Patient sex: M
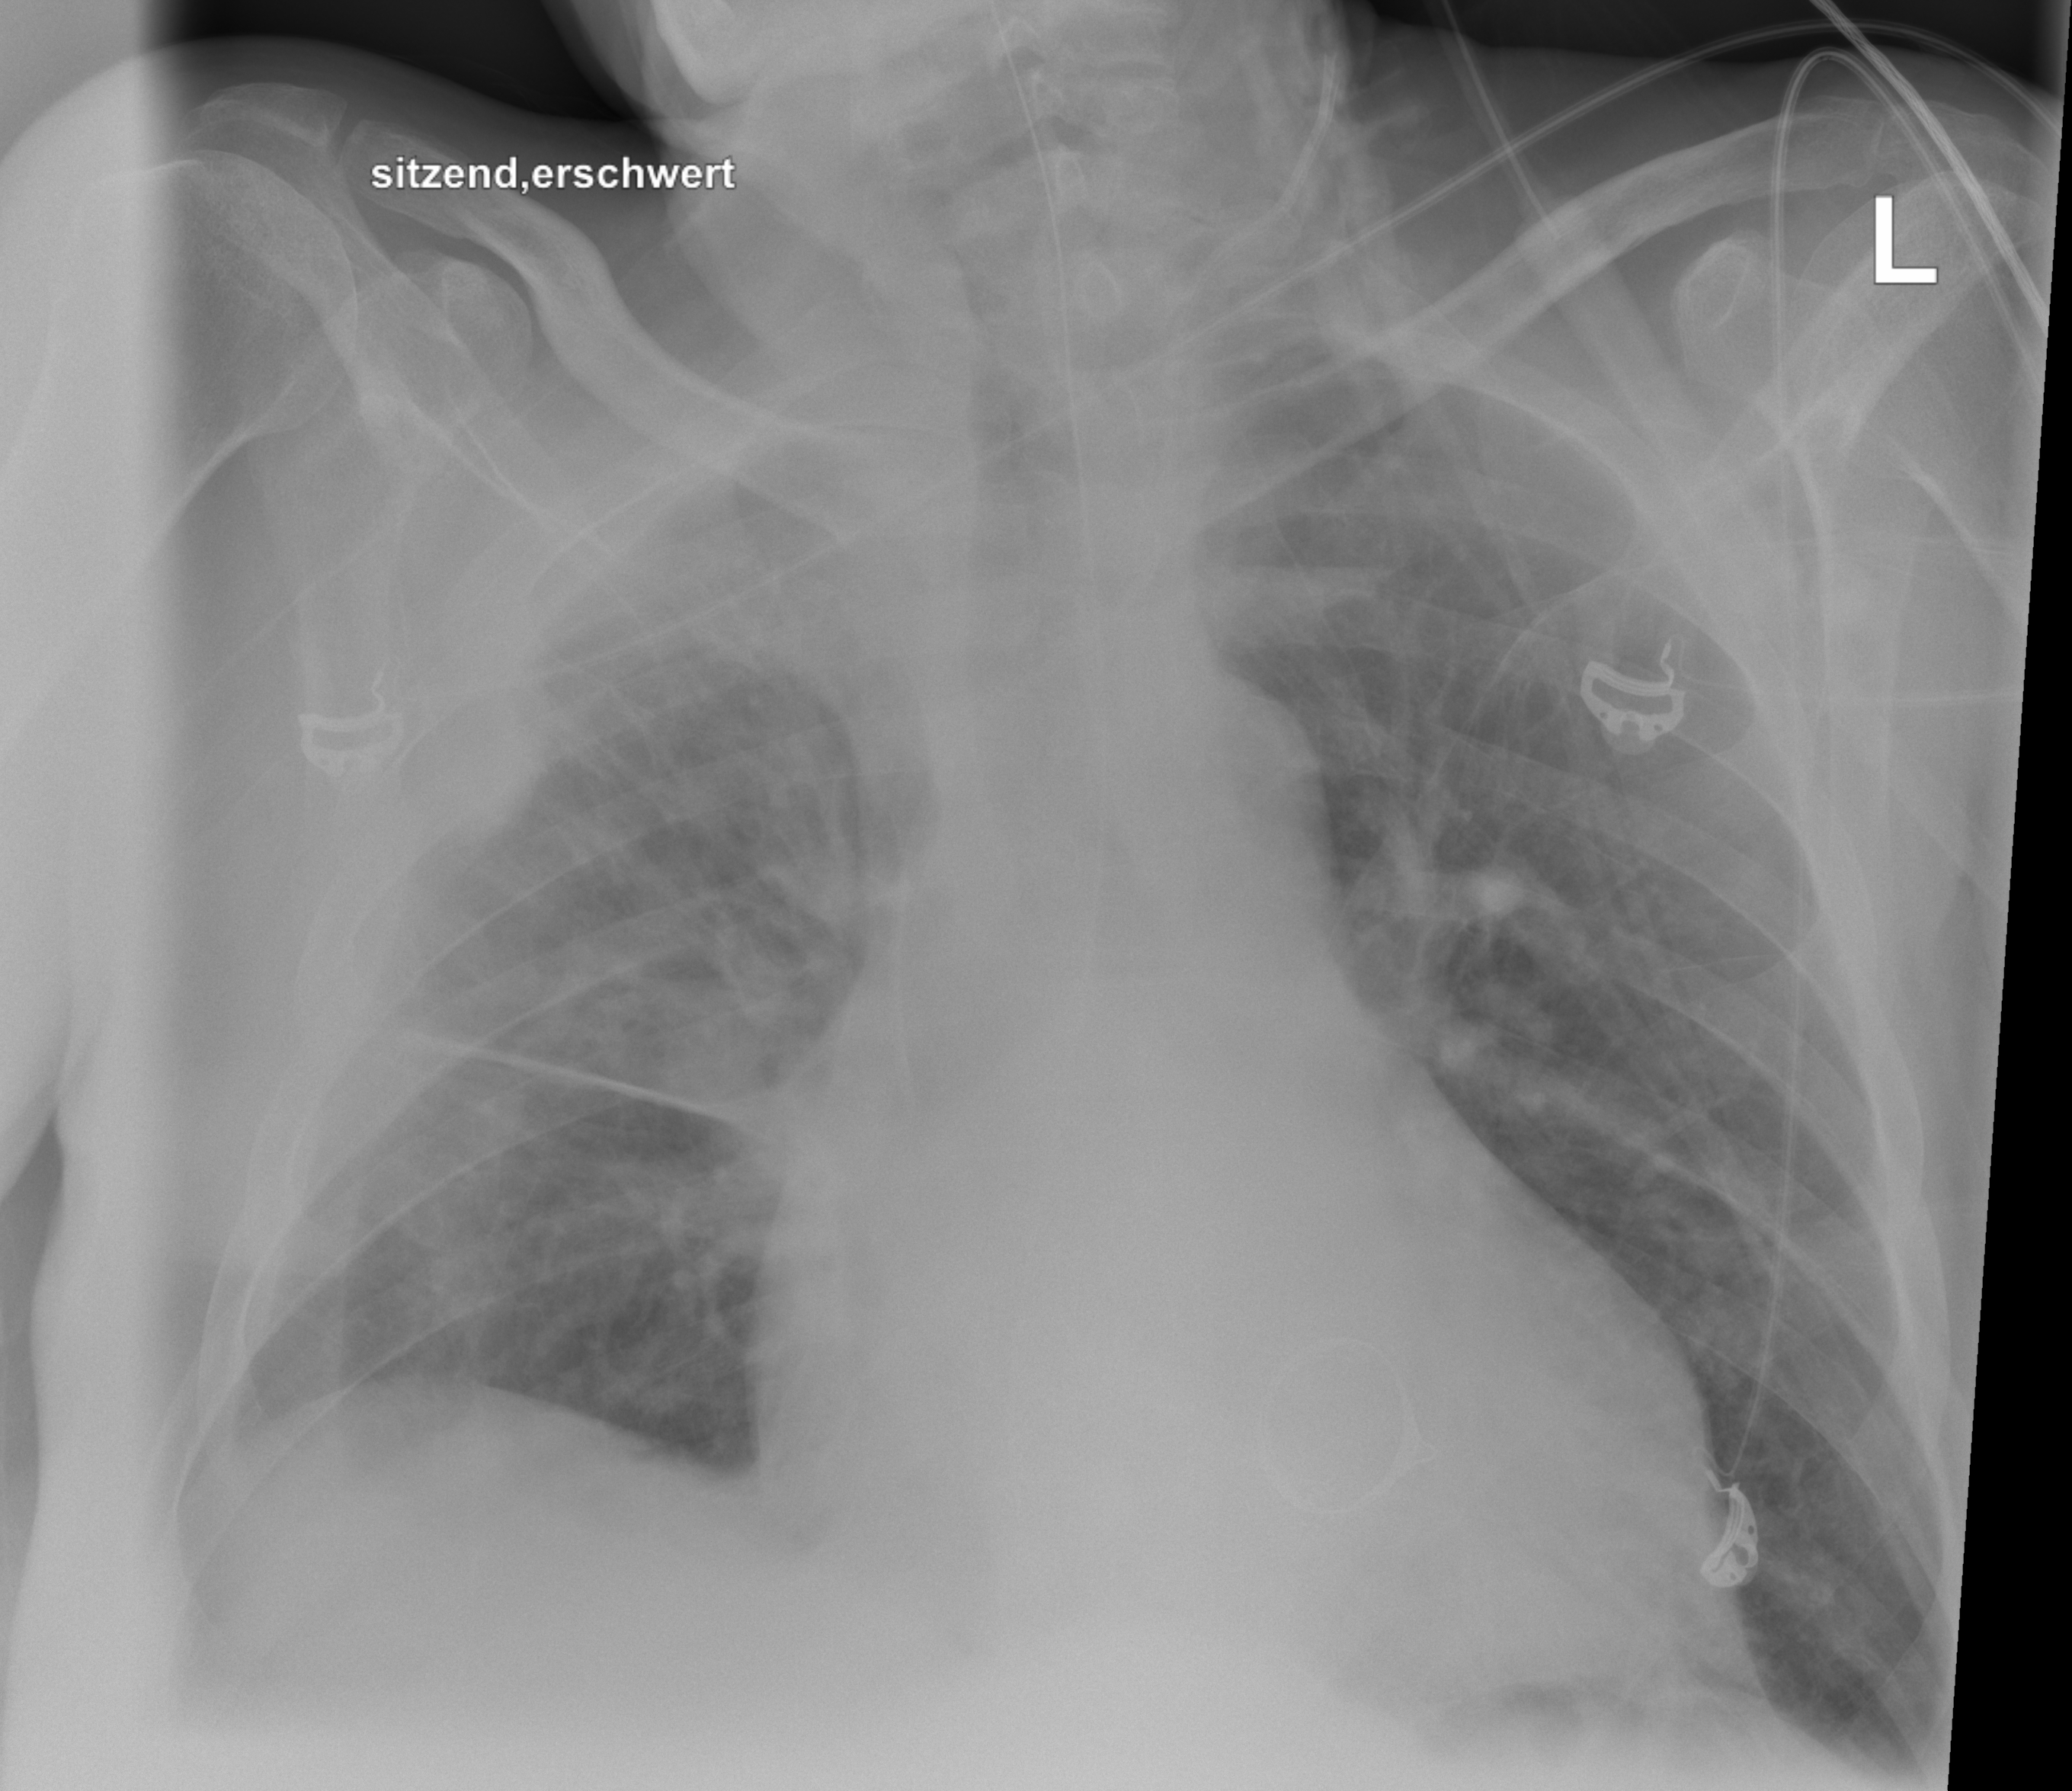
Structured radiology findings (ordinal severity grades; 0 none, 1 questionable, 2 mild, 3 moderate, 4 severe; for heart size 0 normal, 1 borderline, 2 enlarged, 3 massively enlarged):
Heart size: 2
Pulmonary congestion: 0
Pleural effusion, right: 2
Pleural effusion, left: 0
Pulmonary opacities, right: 2
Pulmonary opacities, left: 0
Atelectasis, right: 2
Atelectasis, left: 0